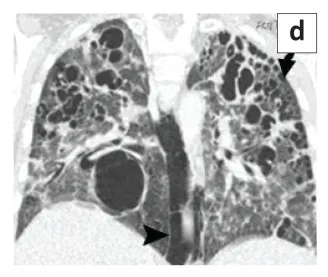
Coronal. Images reveal multiple cysts of varying sizes in both lungs (short arrow), pulmonary interstitial emphysema (long arrow) and pneumomediastinum (arrowhead).
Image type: radiology (ct)